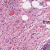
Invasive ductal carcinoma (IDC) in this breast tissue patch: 0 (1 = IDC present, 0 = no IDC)